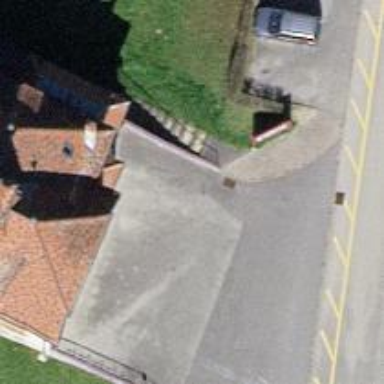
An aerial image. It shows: Steps with asphalt surface.